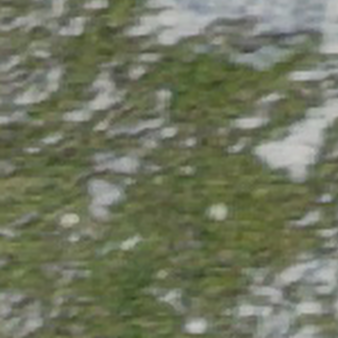
Label: other